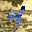
Label: 4